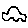
Label: car